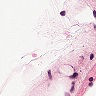
Metastatic tissue present: no